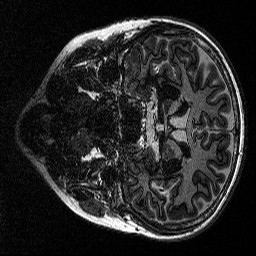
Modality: MP2RAGE
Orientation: coronal
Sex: female
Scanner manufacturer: siemens
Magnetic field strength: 3 T
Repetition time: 5 s
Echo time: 0.00292 s